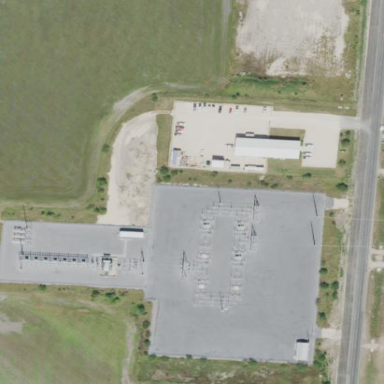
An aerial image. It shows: Power substation with transmission level designation. It is enclosed by fence.